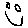
Label: smiley face